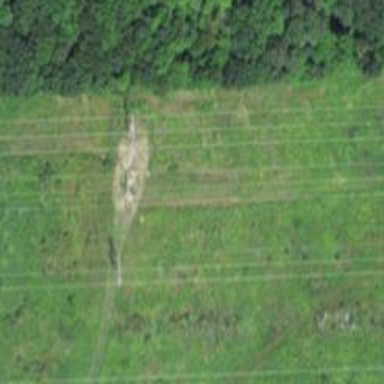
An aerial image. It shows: H-frame designed tower for power lines.